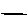
Label: line